Question: I created a custom Profile class using ProfileBase, but I've been having problems inserting information. I created a user using the asp's register wizard, and in my CreateUserWizard1_CreatedUser method I wrote the code that takes care of adding the information in Profile.
'''
ProfileUser pc = ProfileUser.GetUserProfile(UserName);
pc.FirstName = name.Text;
pc.LastName = lastname.Text;
pc.Save();
'''
My ProfileUser custom class is:
'''
namespace CancerApp
{
public class ProfileUser : ProfileBase
{
[SettingsAllowAnonymous(false)]
public string FirstName
{
get { return base["FirstName"] as string; }
set { base["FirstName"] = value; }
}
[SettingsAllowAnonymous(false)]
public string LastName
{
get { return base["LastName"] as string; }
set { base["LastName"] = value; }
}
public static ProfileUser GetUserProfile(string username)
{
return Create(username) as ProfileUser;
}
public static ProfileUser GetUserProfile()
{
return Create(Membership.GetUser().UserName) as ProfileUser;
}
}
}
'''
My Web.config:
'''
<profile inherits="CancerApp.ProfileUser">
<providers>
<clear />
<add name="AspNetSqlProfileProvider" type="System.Web.Profile.SqlProfileProvider" connectionStringName="ApplicationServices" />
</providers>
</profile>
'''
What's the problem?
When pc.Save() runs makes duplicated information in aspnet_Users table with different ApplicationID and UserId.

Any Idea ?
> this only occurs when I publish the application, but when I use start debugging all's ok
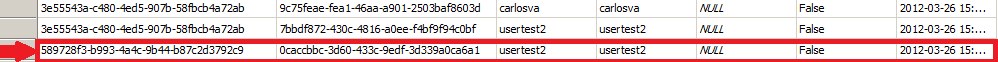
Answer: Today I just solve the problem. It was creating another user because he was not assigning a name to the application.
It is absolutely necessary to assign a name's app for the profile function properly. Since no name the system creates a name from the application automatically and there the reason for the creation of another ApplicationId.